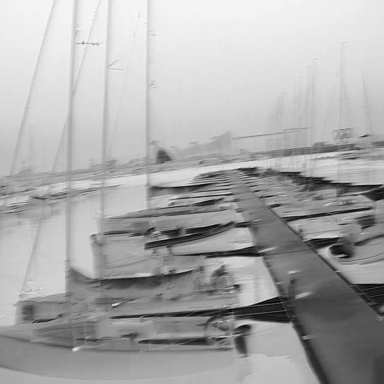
There are ten sailboats in the infrared image.